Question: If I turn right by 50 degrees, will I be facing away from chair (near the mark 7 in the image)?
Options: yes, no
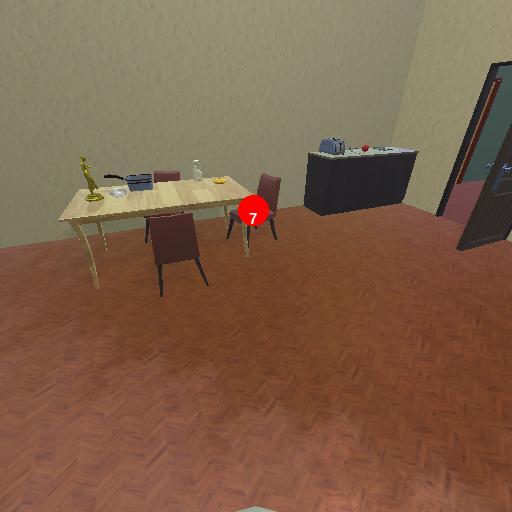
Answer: yes